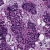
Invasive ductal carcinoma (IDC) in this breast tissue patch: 0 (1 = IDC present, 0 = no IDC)